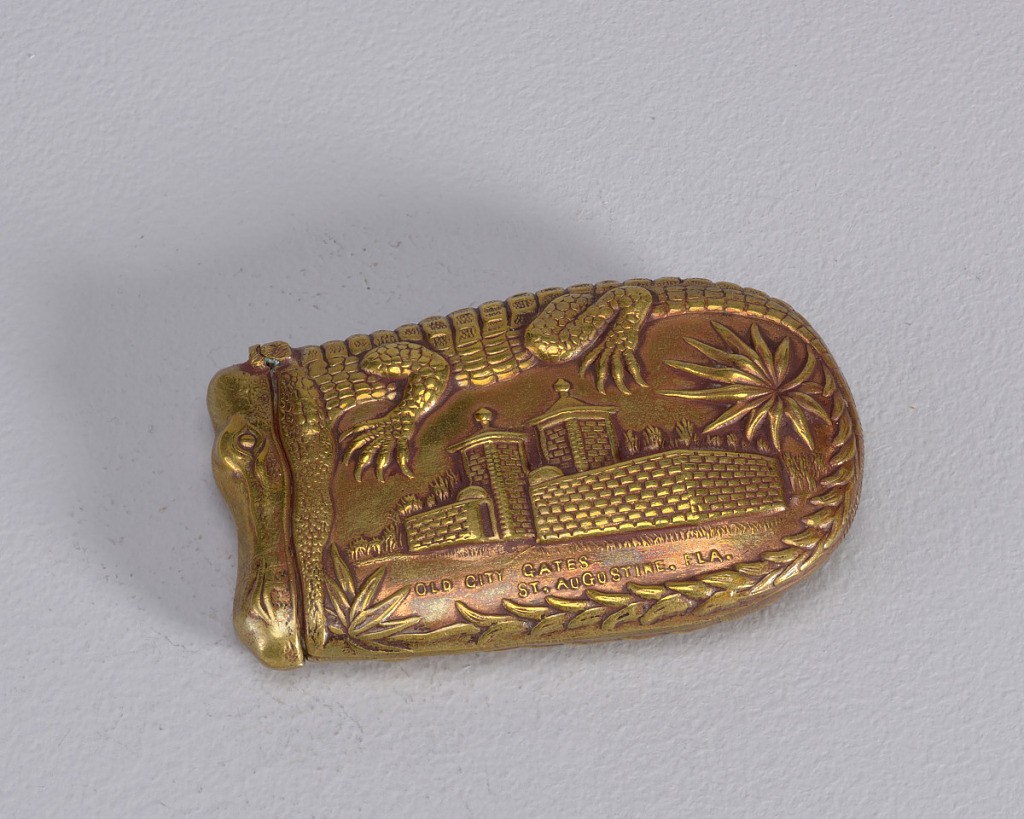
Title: "Old City Gates, St. Augustine, Fla."
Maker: Watson Company
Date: ca. 1910
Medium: Brass
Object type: Matchsafe
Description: Oblong, right side rounded, left side formed to resemble top of alligator's head, upper edge resembling alligator's back, featuring raised decoration of architectural monument, inscribed "Old City Gates, St. Augustine, Fla." beneath, surrounded by raised form of alligator, whose tail wraps down and around curved right side of box. Reverse features raised decoration of monument, inscribed "Old Fort Marion, St. Augustine, Fla." beneath. Top of alligator's head flips open at jaw line as box lid. Raised scales on alligator's back likely intended as striker.